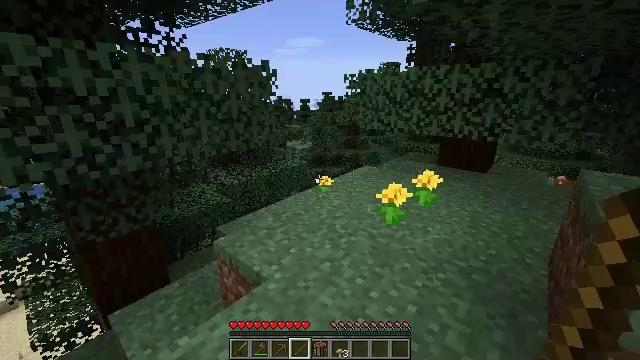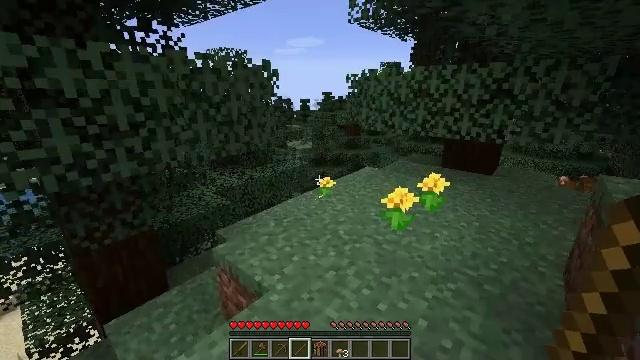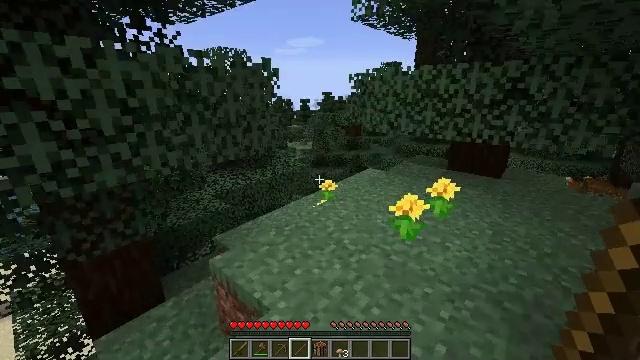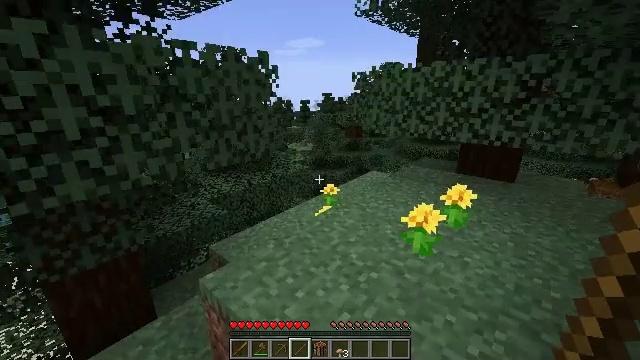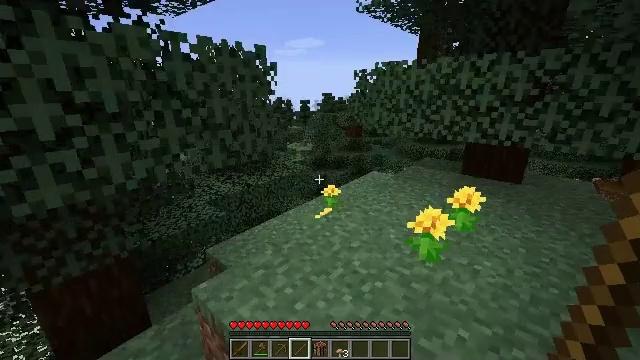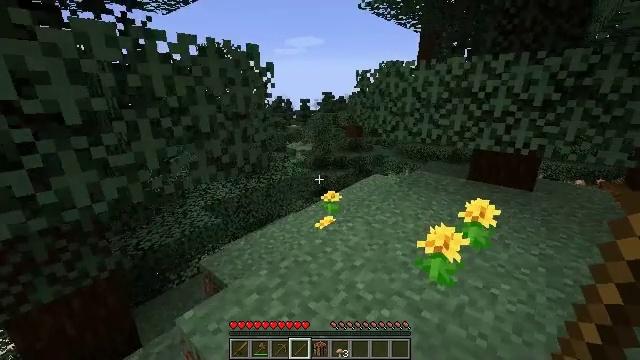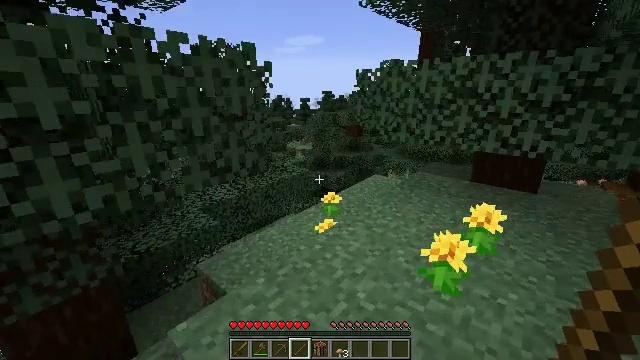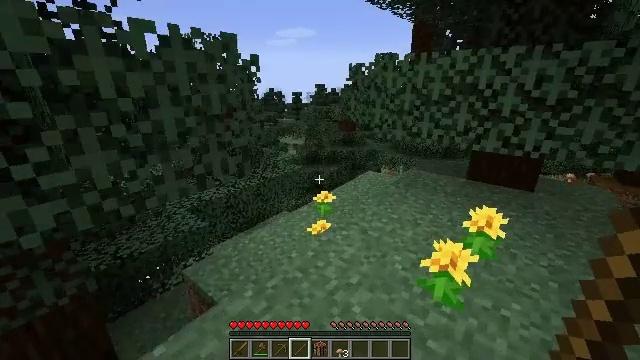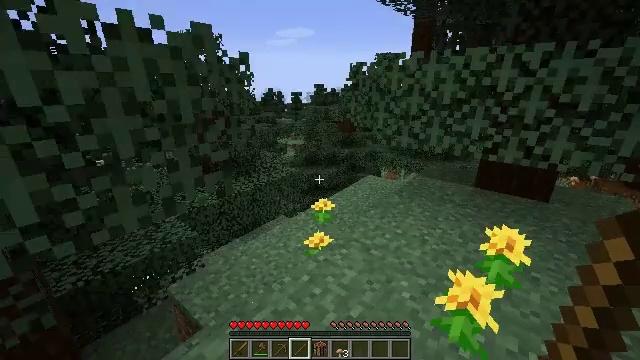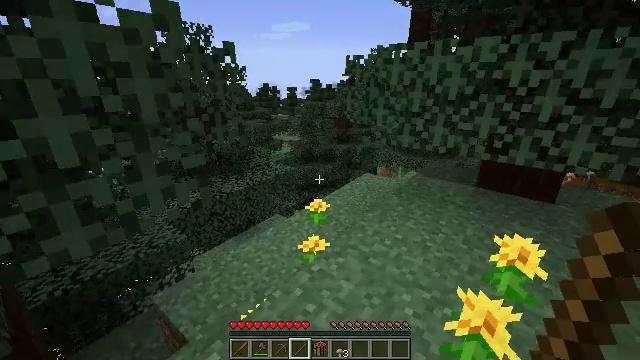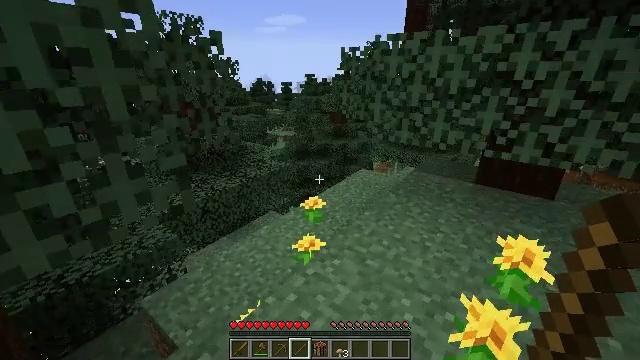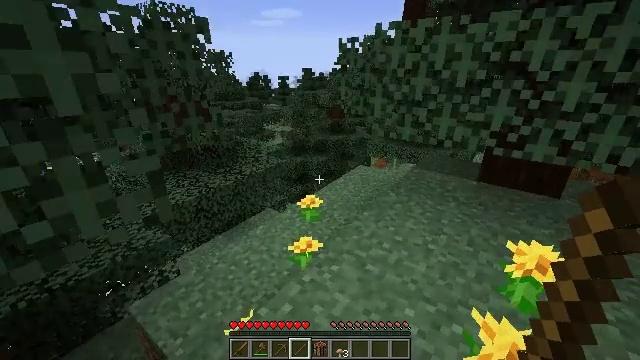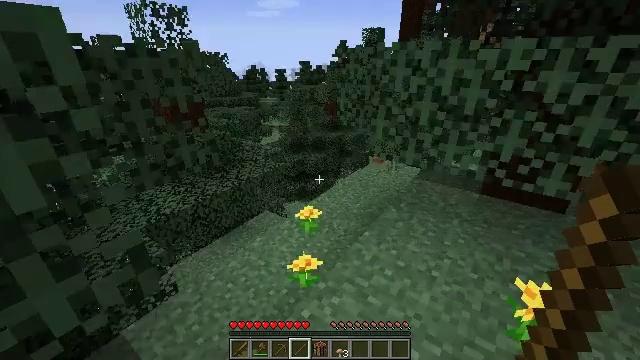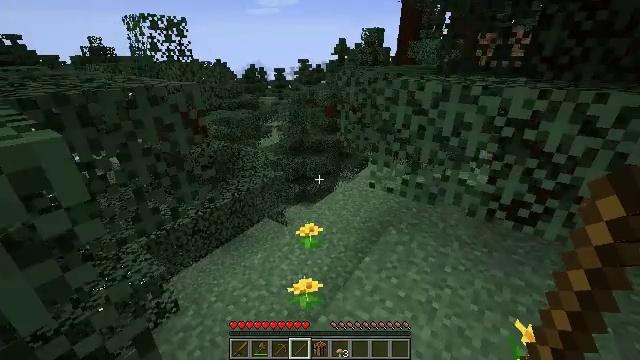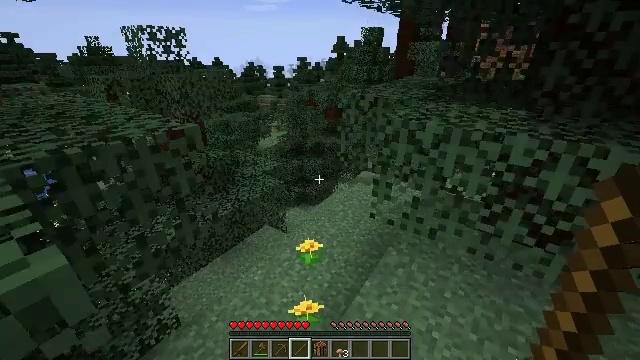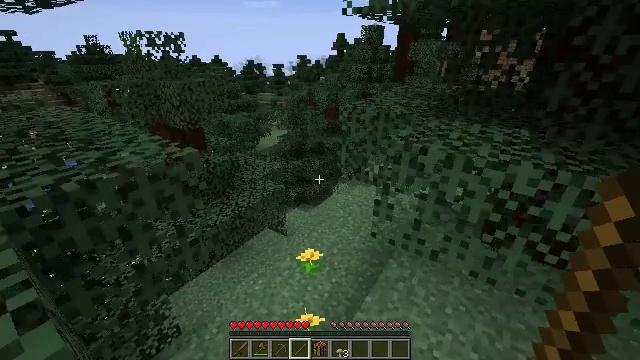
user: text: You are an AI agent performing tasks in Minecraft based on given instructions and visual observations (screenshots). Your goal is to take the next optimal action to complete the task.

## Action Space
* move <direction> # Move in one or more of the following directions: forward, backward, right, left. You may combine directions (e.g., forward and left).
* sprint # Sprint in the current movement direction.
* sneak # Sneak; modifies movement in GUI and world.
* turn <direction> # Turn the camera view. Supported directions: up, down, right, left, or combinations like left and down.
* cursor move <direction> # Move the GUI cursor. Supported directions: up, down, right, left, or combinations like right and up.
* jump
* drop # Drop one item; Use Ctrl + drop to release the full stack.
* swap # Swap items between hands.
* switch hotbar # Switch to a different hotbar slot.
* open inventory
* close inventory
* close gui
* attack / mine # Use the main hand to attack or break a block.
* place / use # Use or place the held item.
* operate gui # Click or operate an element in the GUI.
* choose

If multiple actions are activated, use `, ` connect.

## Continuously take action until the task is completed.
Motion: motion action
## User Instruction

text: Break the brown mushroom from its spot.
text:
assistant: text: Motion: move forward
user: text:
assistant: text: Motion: move forward
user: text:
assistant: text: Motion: move forward
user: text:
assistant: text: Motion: move forward
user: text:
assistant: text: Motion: move forward
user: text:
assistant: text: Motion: move forward
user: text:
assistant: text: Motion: move forward, turn right and down
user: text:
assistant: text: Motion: move forward
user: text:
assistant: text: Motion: move forward, turn down
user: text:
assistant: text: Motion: move forward, turn right and down
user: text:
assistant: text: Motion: move forward, turn down
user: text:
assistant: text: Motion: move forward, turn down, jump
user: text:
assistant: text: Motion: move forward, jump
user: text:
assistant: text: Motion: move forward, jump
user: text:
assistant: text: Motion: move forward
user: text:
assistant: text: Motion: move forward
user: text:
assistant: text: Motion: move forward
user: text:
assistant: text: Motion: move forward, turn down
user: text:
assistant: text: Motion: move forward
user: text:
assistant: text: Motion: move forward
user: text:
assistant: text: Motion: move forward and move left
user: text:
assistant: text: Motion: move forward and move left
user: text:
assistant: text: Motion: move forward and move left
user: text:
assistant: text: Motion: move forward and move left
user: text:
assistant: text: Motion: move forward and move left, turn right
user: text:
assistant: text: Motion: move forward and move left, turn right and up
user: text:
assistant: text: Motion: move forward and move left, turn right and up
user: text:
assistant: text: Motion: move forward and move left, turn right and up
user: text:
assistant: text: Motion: move forward and move left, turn right
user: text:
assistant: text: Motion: move forward and move left, turn right